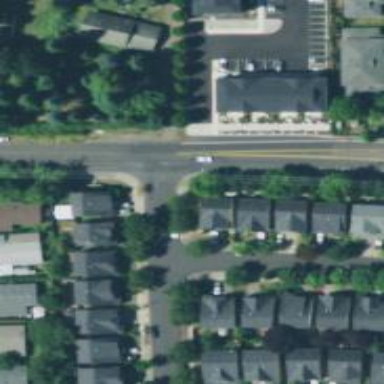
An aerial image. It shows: Tertiary road with sidewalk on the left.